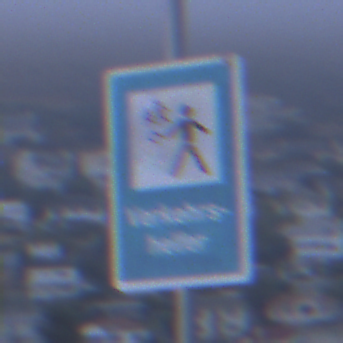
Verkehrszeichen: Verkehrshelfer
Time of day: SunriseSunset
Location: Outdoor (Urban)
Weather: Overcast
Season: NotSpecified
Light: Natural